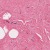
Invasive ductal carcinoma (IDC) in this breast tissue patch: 0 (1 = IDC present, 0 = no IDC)